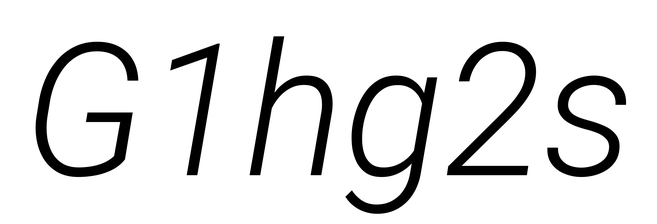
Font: Roboto-Italic_Light_Italic